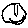
Label: smiley face